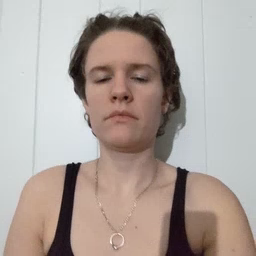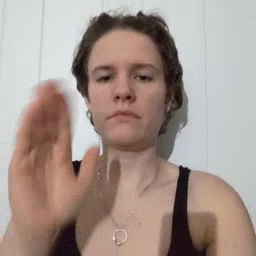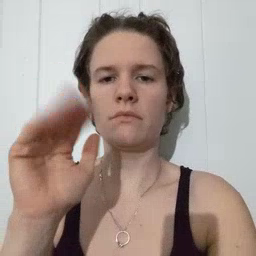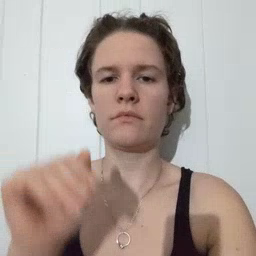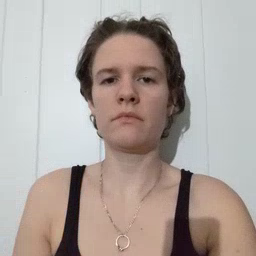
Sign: bye